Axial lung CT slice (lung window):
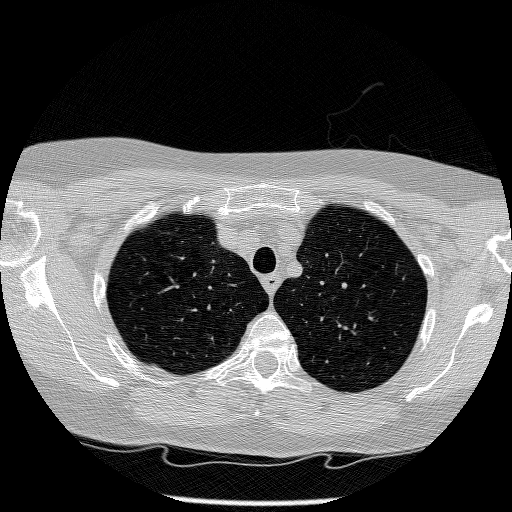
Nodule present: no